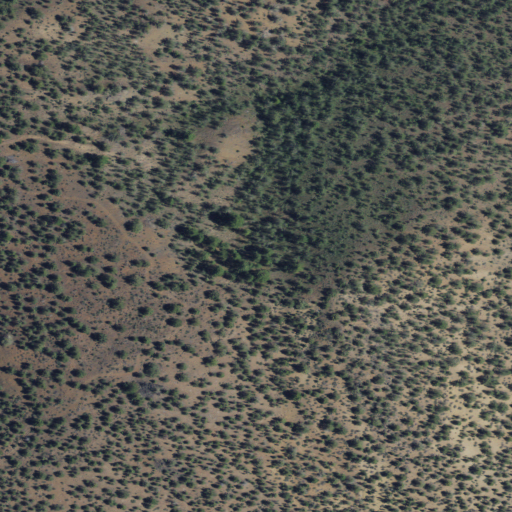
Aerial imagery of mountain in Oregon named Coyote Butte containing shrub and evergreen forest